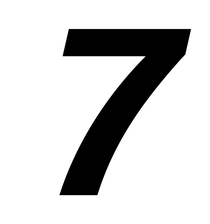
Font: InstrumentSans-Italic_Bold_Italic